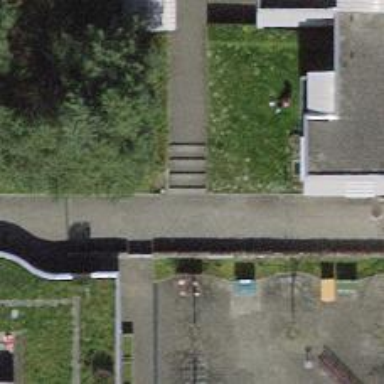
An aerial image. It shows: Steps made of paving stones.